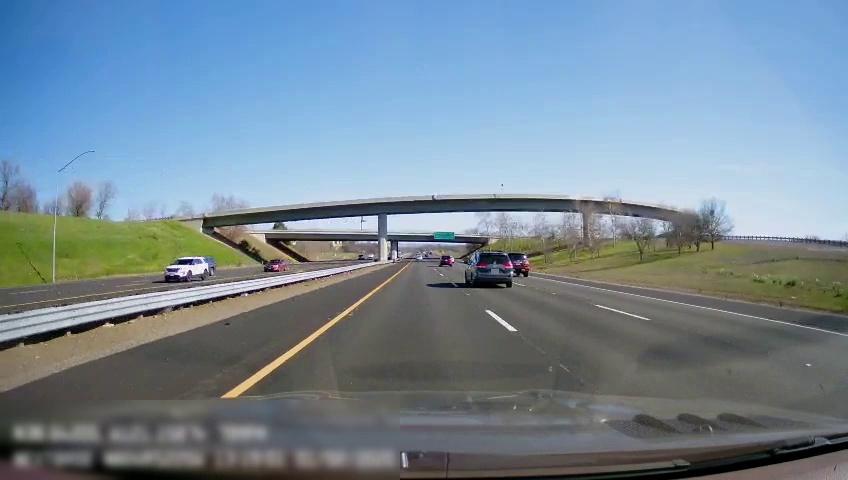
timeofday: Day
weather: Sunny
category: Drivable Space
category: Drivable Space
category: Vehicles | SUV
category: Vehicles | SUV
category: Vehicles | Car
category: Vehicles | SUV
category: Vehicles | Car
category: Vehicles | SUV
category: Lanes | Opposite Lane
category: Lanes | Current Lane
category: Lanes | Current Lane
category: Lanes | Alternate Lane
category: Lanes | Alternate Lane
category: Traffic | Signs